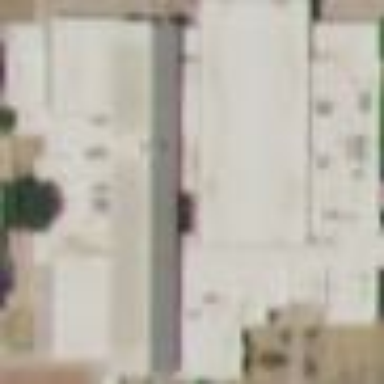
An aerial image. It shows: Building.